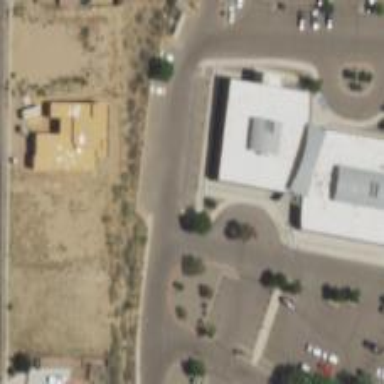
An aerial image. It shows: Clinic.